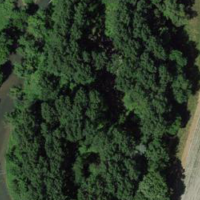
EUNIS habitat code: 52
Species observed at this site:
Allium ursinum
Corvus corone
Euonymus europaeus
Anas platyrhynchos
Turdus pilaris
Aix galericulata
Garrulus glandarius
Cinclus cinclus
Aegithalos caudatus